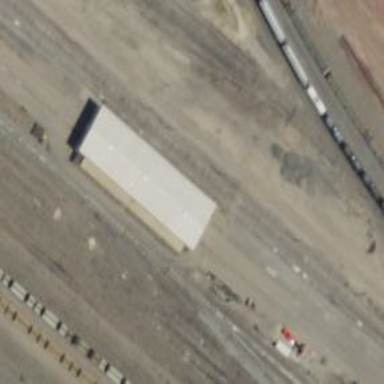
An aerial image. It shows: Railway siding with rails.